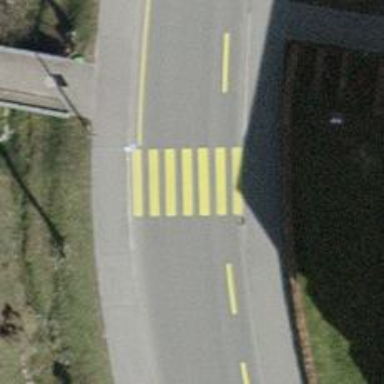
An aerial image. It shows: Marked crossing on the road.